I will show an image sequence of human cooking. I have annotated the images with numbered circles. Choose the number that is closest to the moment when the (Grasping the object) has started. You are a five-time world champion in this game. Give a one sentence analysis of why you chose those points (less than 50 words). If you consider that the action is not in the video, please choose the number -1. Provide your answer at the end in a json file of this format: {"points": []}
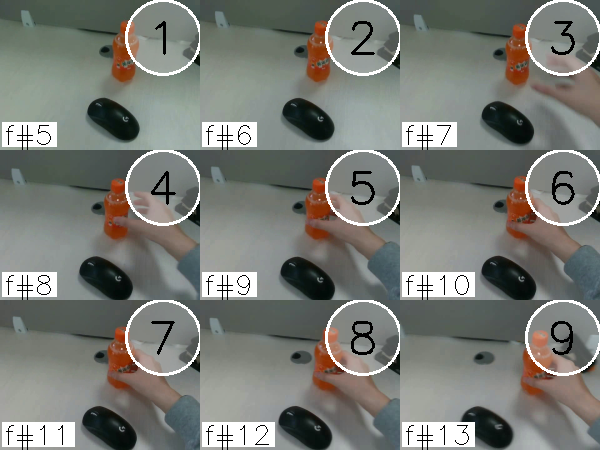
Frame 6 shows the clearest moment of hand-object contact.
{"points": [6]}